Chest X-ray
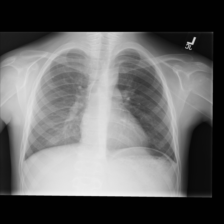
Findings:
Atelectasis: negative
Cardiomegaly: negative
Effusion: negative
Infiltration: negative
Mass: negative
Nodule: negative
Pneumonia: negative
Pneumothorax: negative
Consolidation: negative
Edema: negative
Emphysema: negative
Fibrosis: negative
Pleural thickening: negative
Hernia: negative